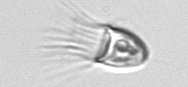
Label: Balanion